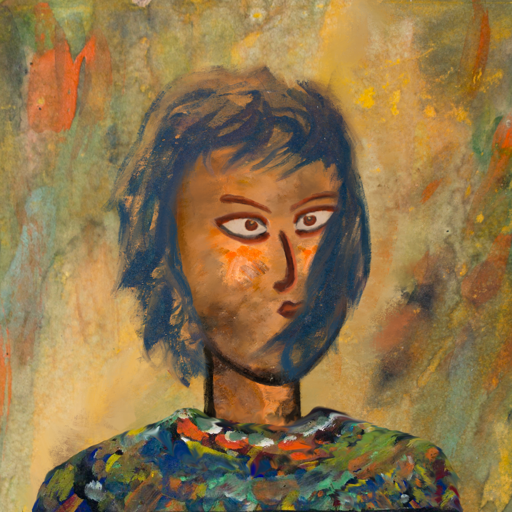
Background: Comrade, Head And Neck Side: Gypsy_Queen, Face Side: Roy_Bahadur, Bust: An_Impression, Hair Side: In_The_Sun, Head Accessory: Blank, Second Necklace: Blank, Necklace: Blank, Baby: Blank